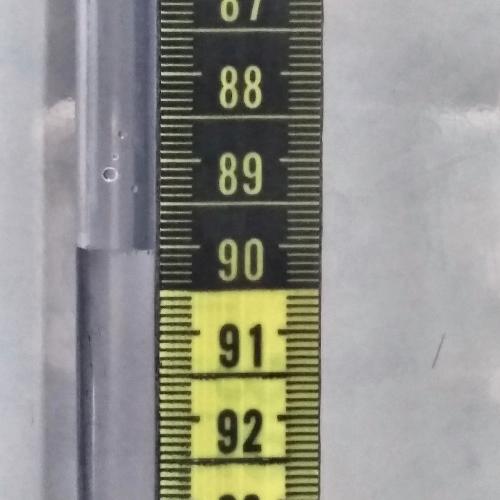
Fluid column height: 90.0 cm